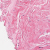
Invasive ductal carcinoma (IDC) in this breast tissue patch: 0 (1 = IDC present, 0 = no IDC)